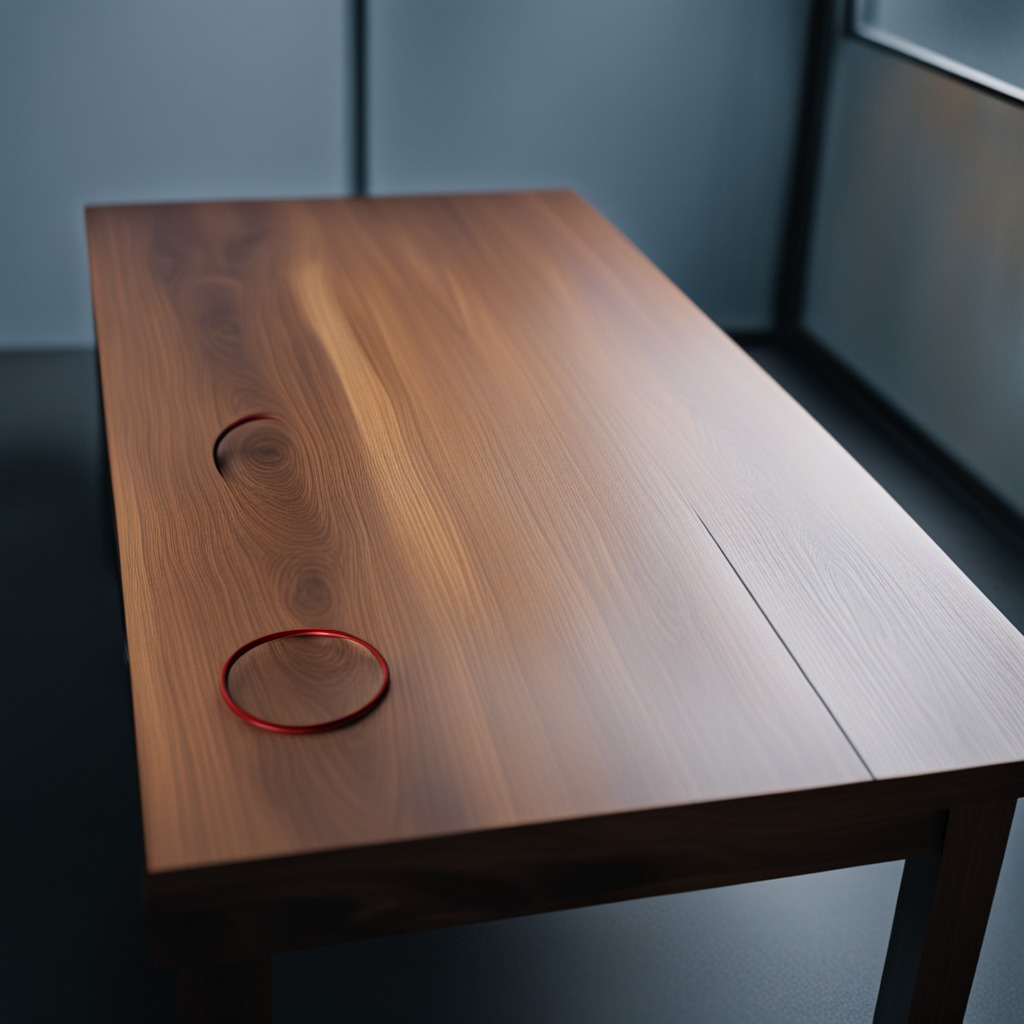
A rubber O-ring is lying on a table with faint burn marks in a small garage at twilight.